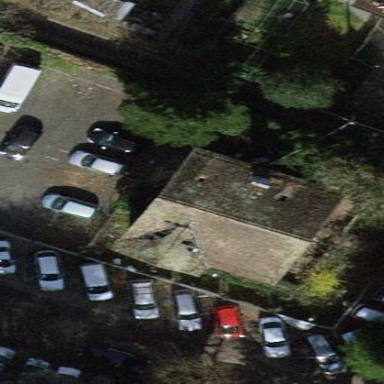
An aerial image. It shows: Building housing car shop.